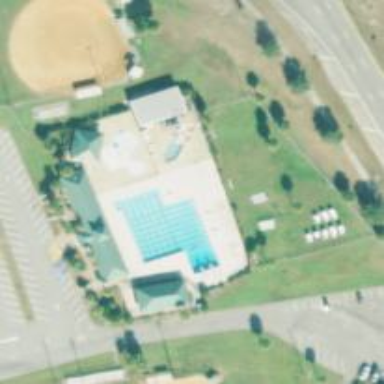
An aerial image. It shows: Water slide attraction.